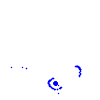
Particle: pion